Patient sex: M
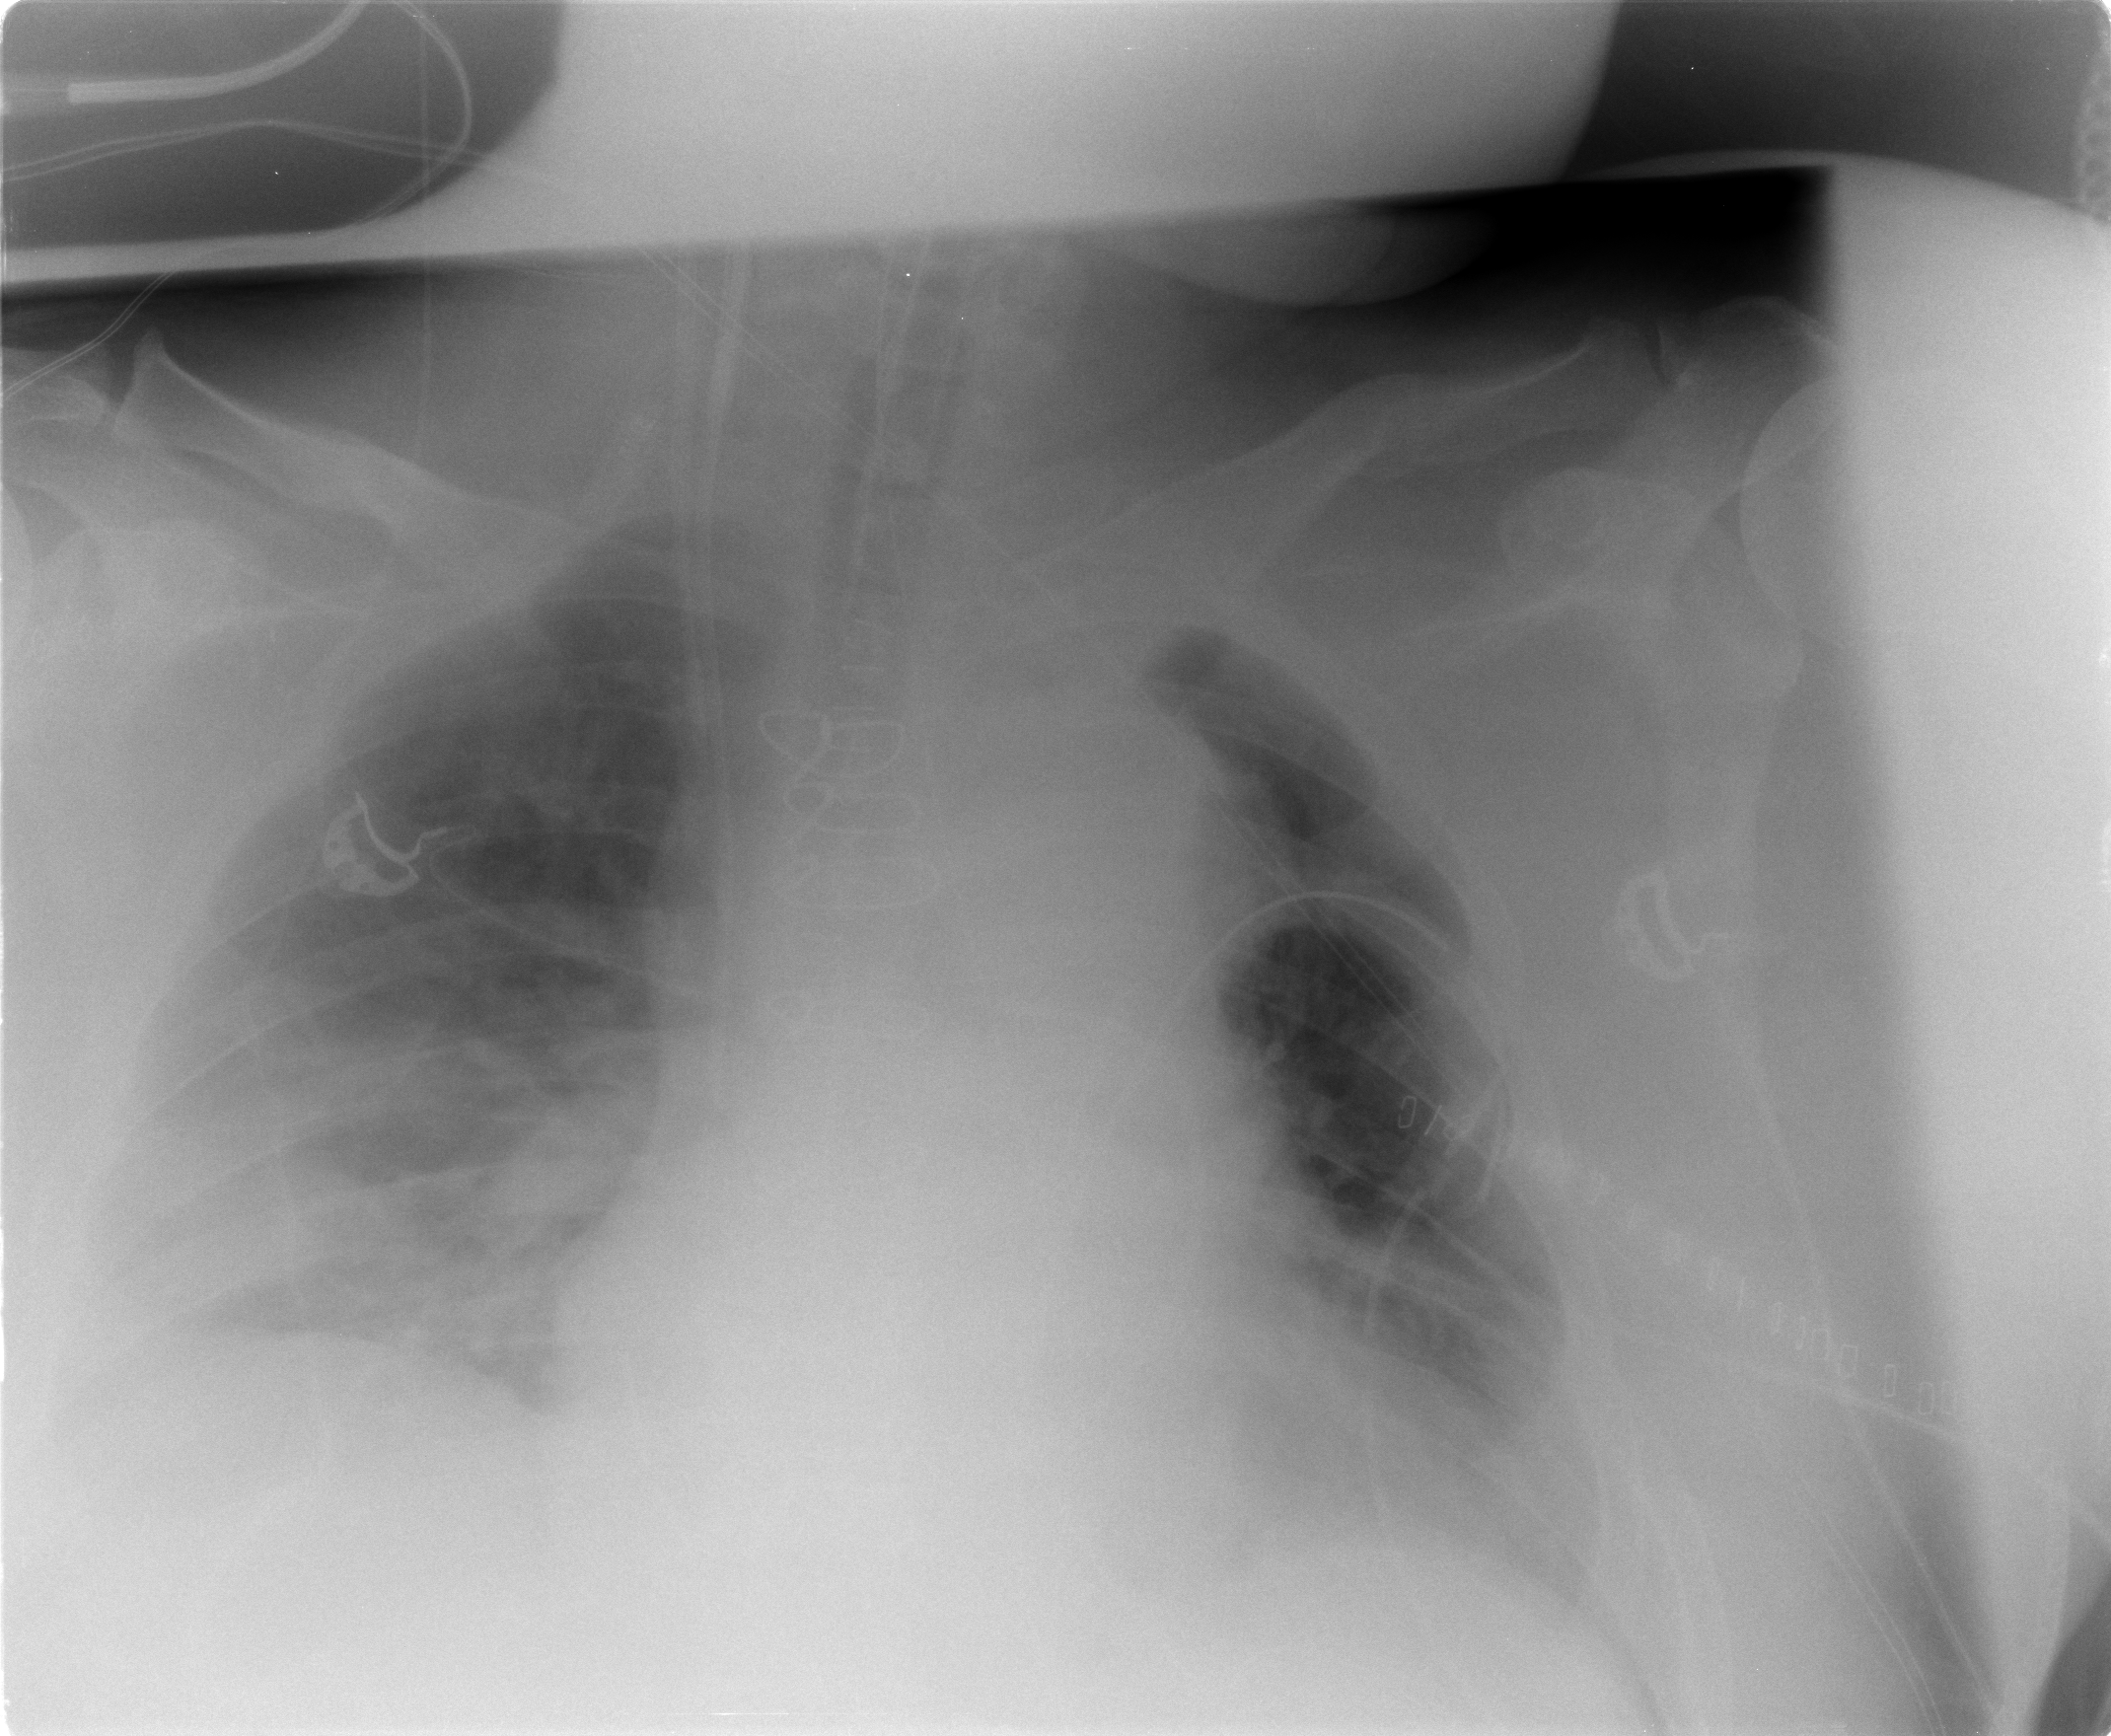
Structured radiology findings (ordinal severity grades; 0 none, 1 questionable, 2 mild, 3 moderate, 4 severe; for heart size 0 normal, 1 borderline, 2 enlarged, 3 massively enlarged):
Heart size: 2
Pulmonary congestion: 2
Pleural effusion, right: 2
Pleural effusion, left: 2
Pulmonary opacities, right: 3
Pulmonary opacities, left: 1
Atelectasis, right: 2
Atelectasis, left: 2